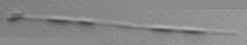
Label: Pseudo-nitzschia